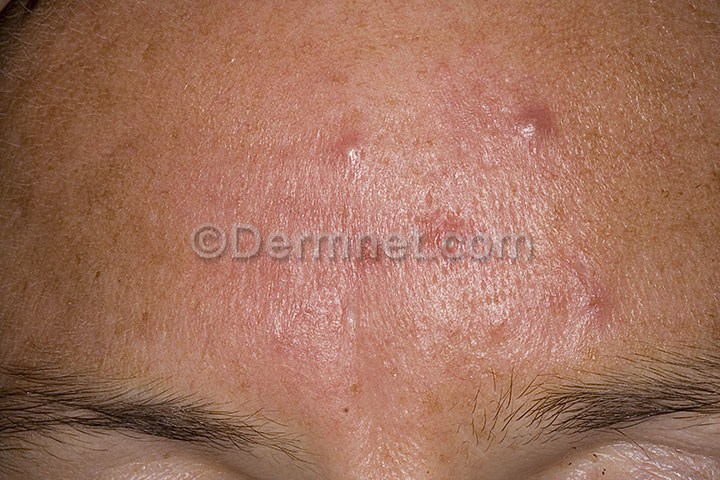
Disease: Acne and Rosacea Photos